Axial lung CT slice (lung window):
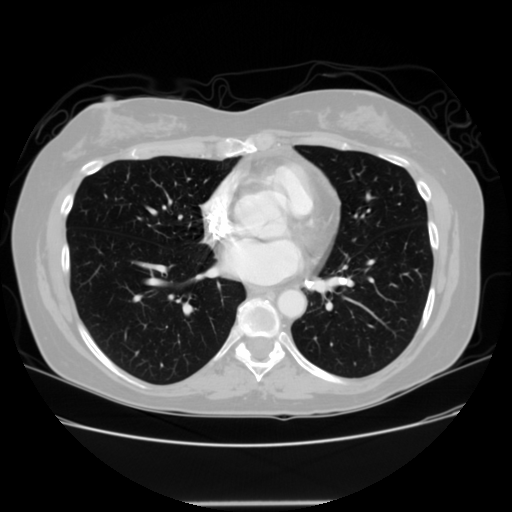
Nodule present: no